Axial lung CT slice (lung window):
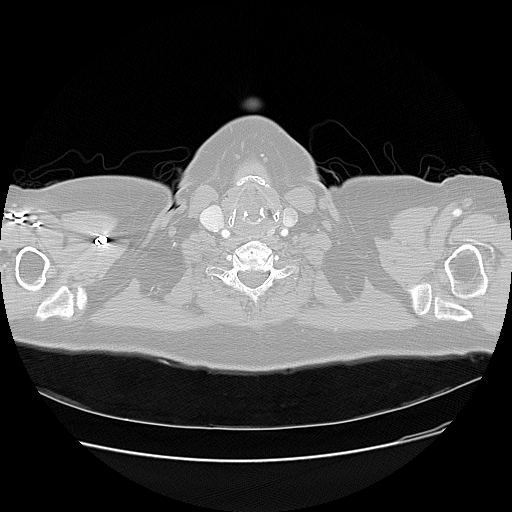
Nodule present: no